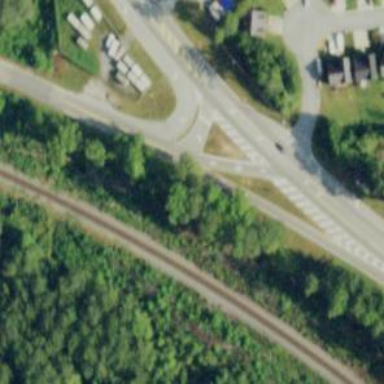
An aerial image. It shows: Secondary link road with asphalt surface.